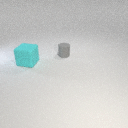
small gray rubber cylinder to the right of large cyan rubber cube